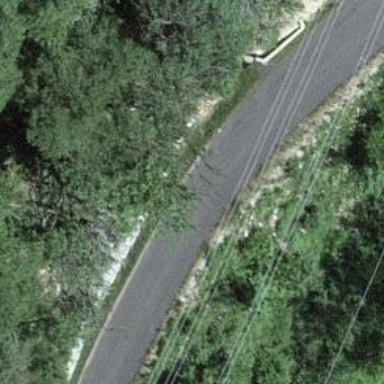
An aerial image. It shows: Unclassified road with asphalt surface.